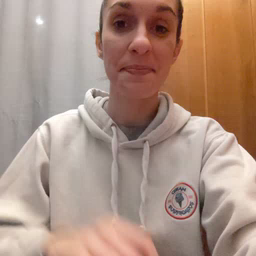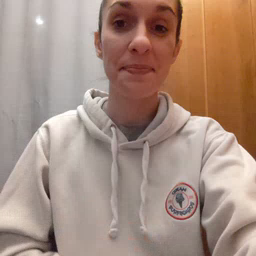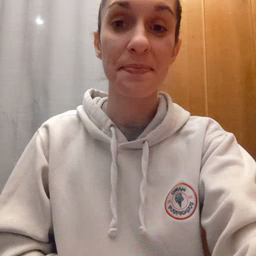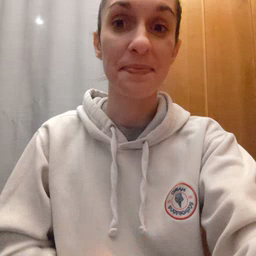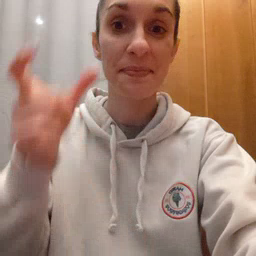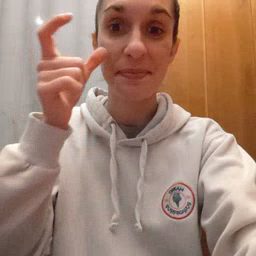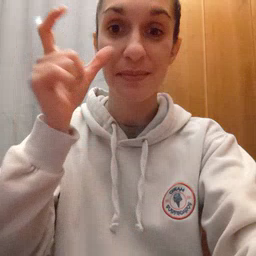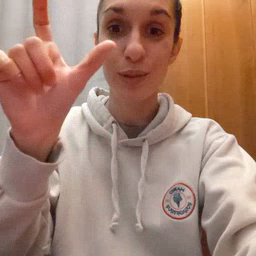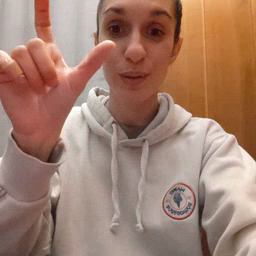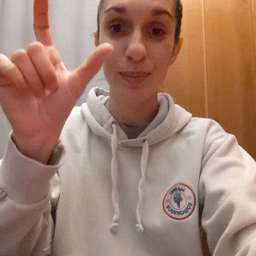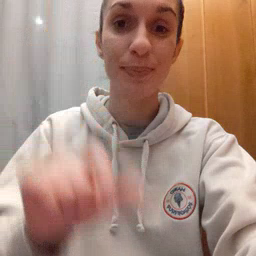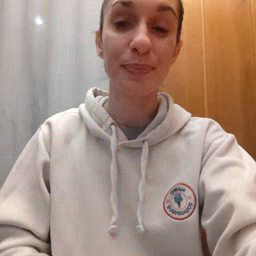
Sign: moon